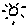
Label: sun